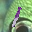
Label: 1